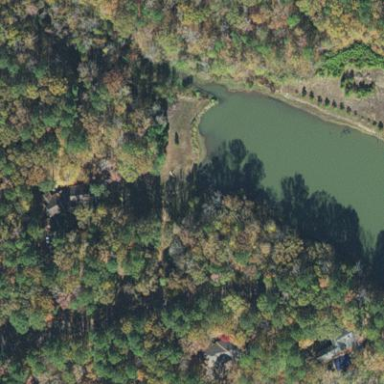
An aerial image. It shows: Pond with natural water.